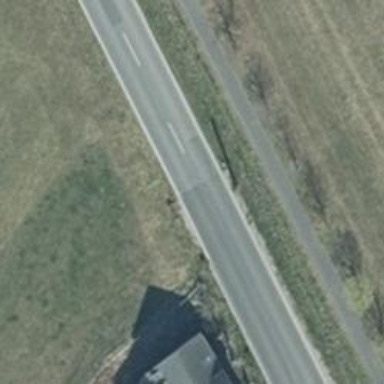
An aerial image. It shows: Secondary road with asphalt surface.